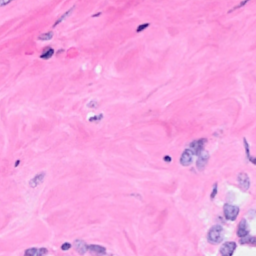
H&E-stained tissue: Breast